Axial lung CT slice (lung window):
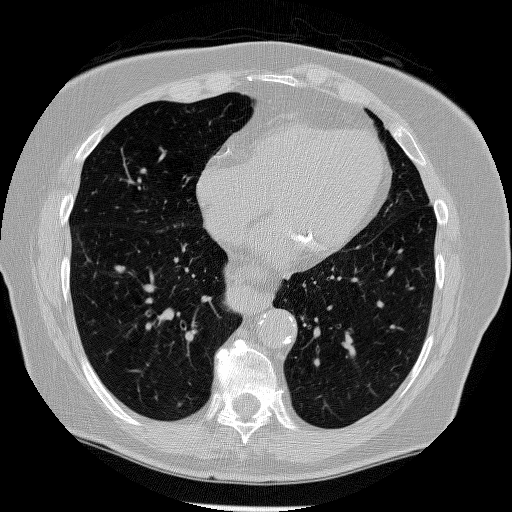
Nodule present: no